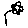
Label: flower